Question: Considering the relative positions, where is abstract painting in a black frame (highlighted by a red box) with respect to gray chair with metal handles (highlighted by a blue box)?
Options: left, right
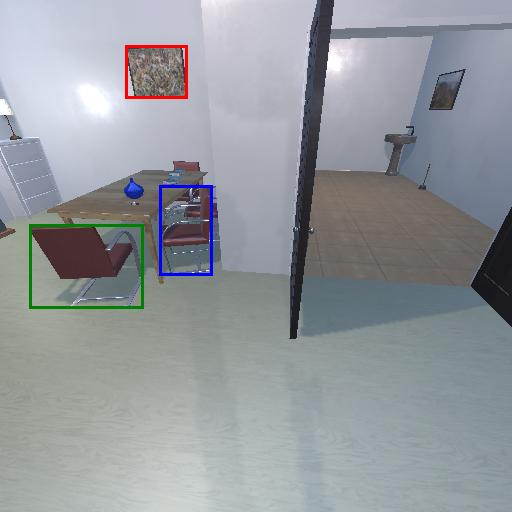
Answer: left